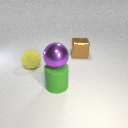
large green rubber cylinder in front of large yellow rubber sphere